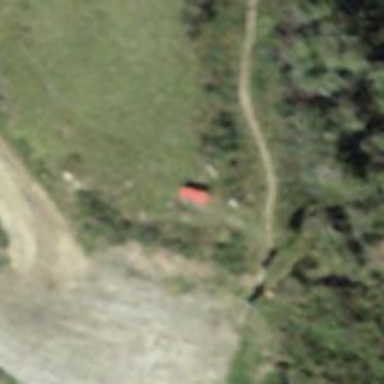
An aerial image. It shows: Red bench.